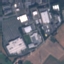
Label: Industrial